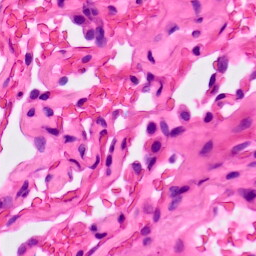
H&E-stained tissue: Lung